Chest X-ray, AP view. Patient: 12 years old, sex F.
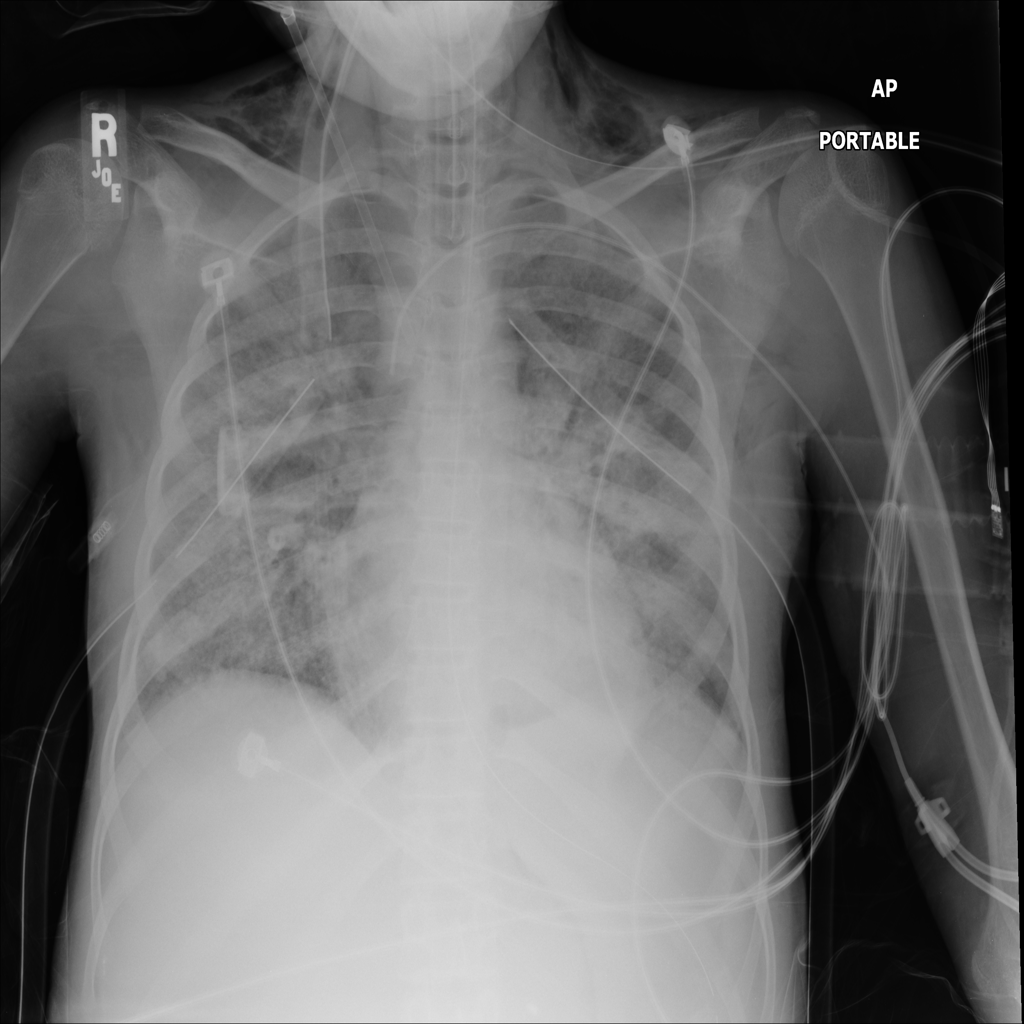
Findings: Emphysema